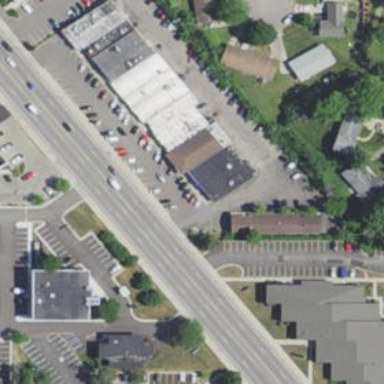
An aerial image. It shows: Retail building.